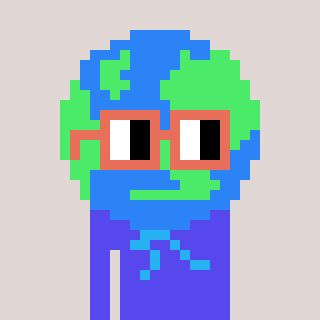
a pixel art character with square orange glasses, a earth-shaped head and a computerblue-colored body on a warm background